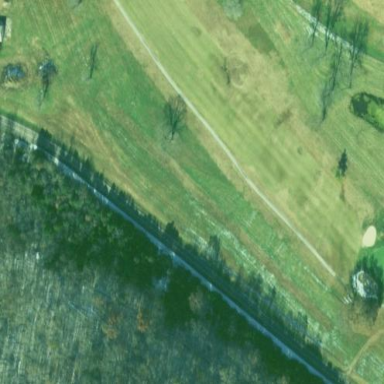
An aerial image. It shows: Golf fairway surrounded by grass.